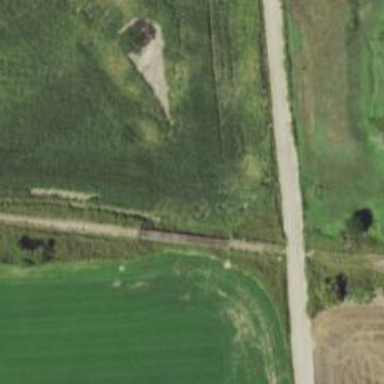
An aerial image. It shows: Disused railway bridge.